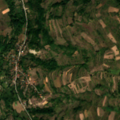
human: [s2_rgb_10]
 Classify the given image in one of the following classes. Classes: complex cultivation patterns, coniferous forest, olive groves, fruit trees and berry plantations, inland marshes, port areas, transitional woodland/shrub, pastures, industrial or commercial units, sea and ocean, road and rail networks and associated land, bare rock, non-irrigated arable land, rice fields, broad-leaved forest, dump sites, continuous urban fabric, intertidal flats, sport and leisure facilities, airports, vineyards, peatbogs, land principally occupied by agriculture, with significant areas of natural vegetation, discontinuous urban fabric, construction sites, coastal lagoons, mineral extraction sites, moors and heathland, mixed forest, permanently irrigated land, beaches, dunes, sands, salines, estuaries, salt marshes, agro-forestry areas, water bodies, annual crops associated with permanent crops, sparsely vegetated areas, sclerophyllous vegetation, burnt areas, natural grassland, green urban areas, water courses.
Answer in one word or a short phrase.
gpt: land principally occupied by agriculture, with significant areas of natural vegetation, broad-leaved forest, transitional woodland/shrub